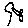
Label: tree